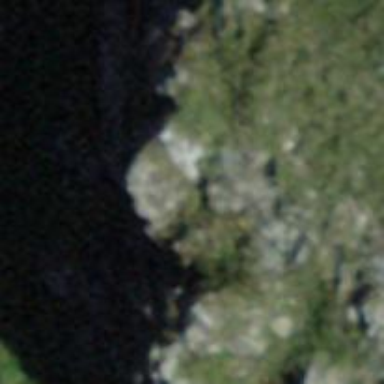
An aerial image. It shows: Cliff in nature.